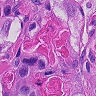
Metastatic tissue present: yes